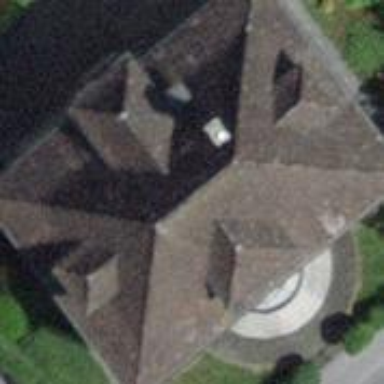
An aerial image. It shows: Hipped roof on residential building.